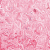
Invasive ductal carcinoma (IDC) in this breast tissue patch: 0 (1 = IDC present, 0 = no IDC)